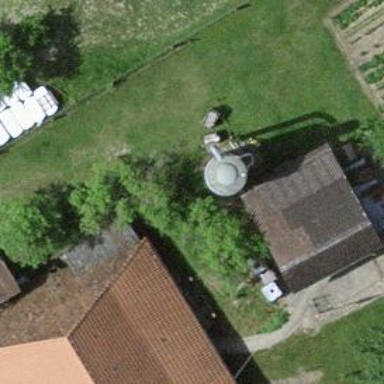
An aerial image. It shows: Silo.